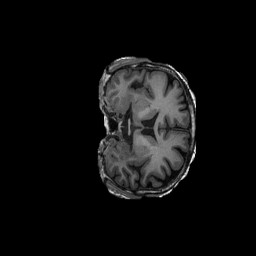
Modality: T1w
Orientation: coronal
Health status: ill
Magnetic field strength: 3 T